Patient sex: M
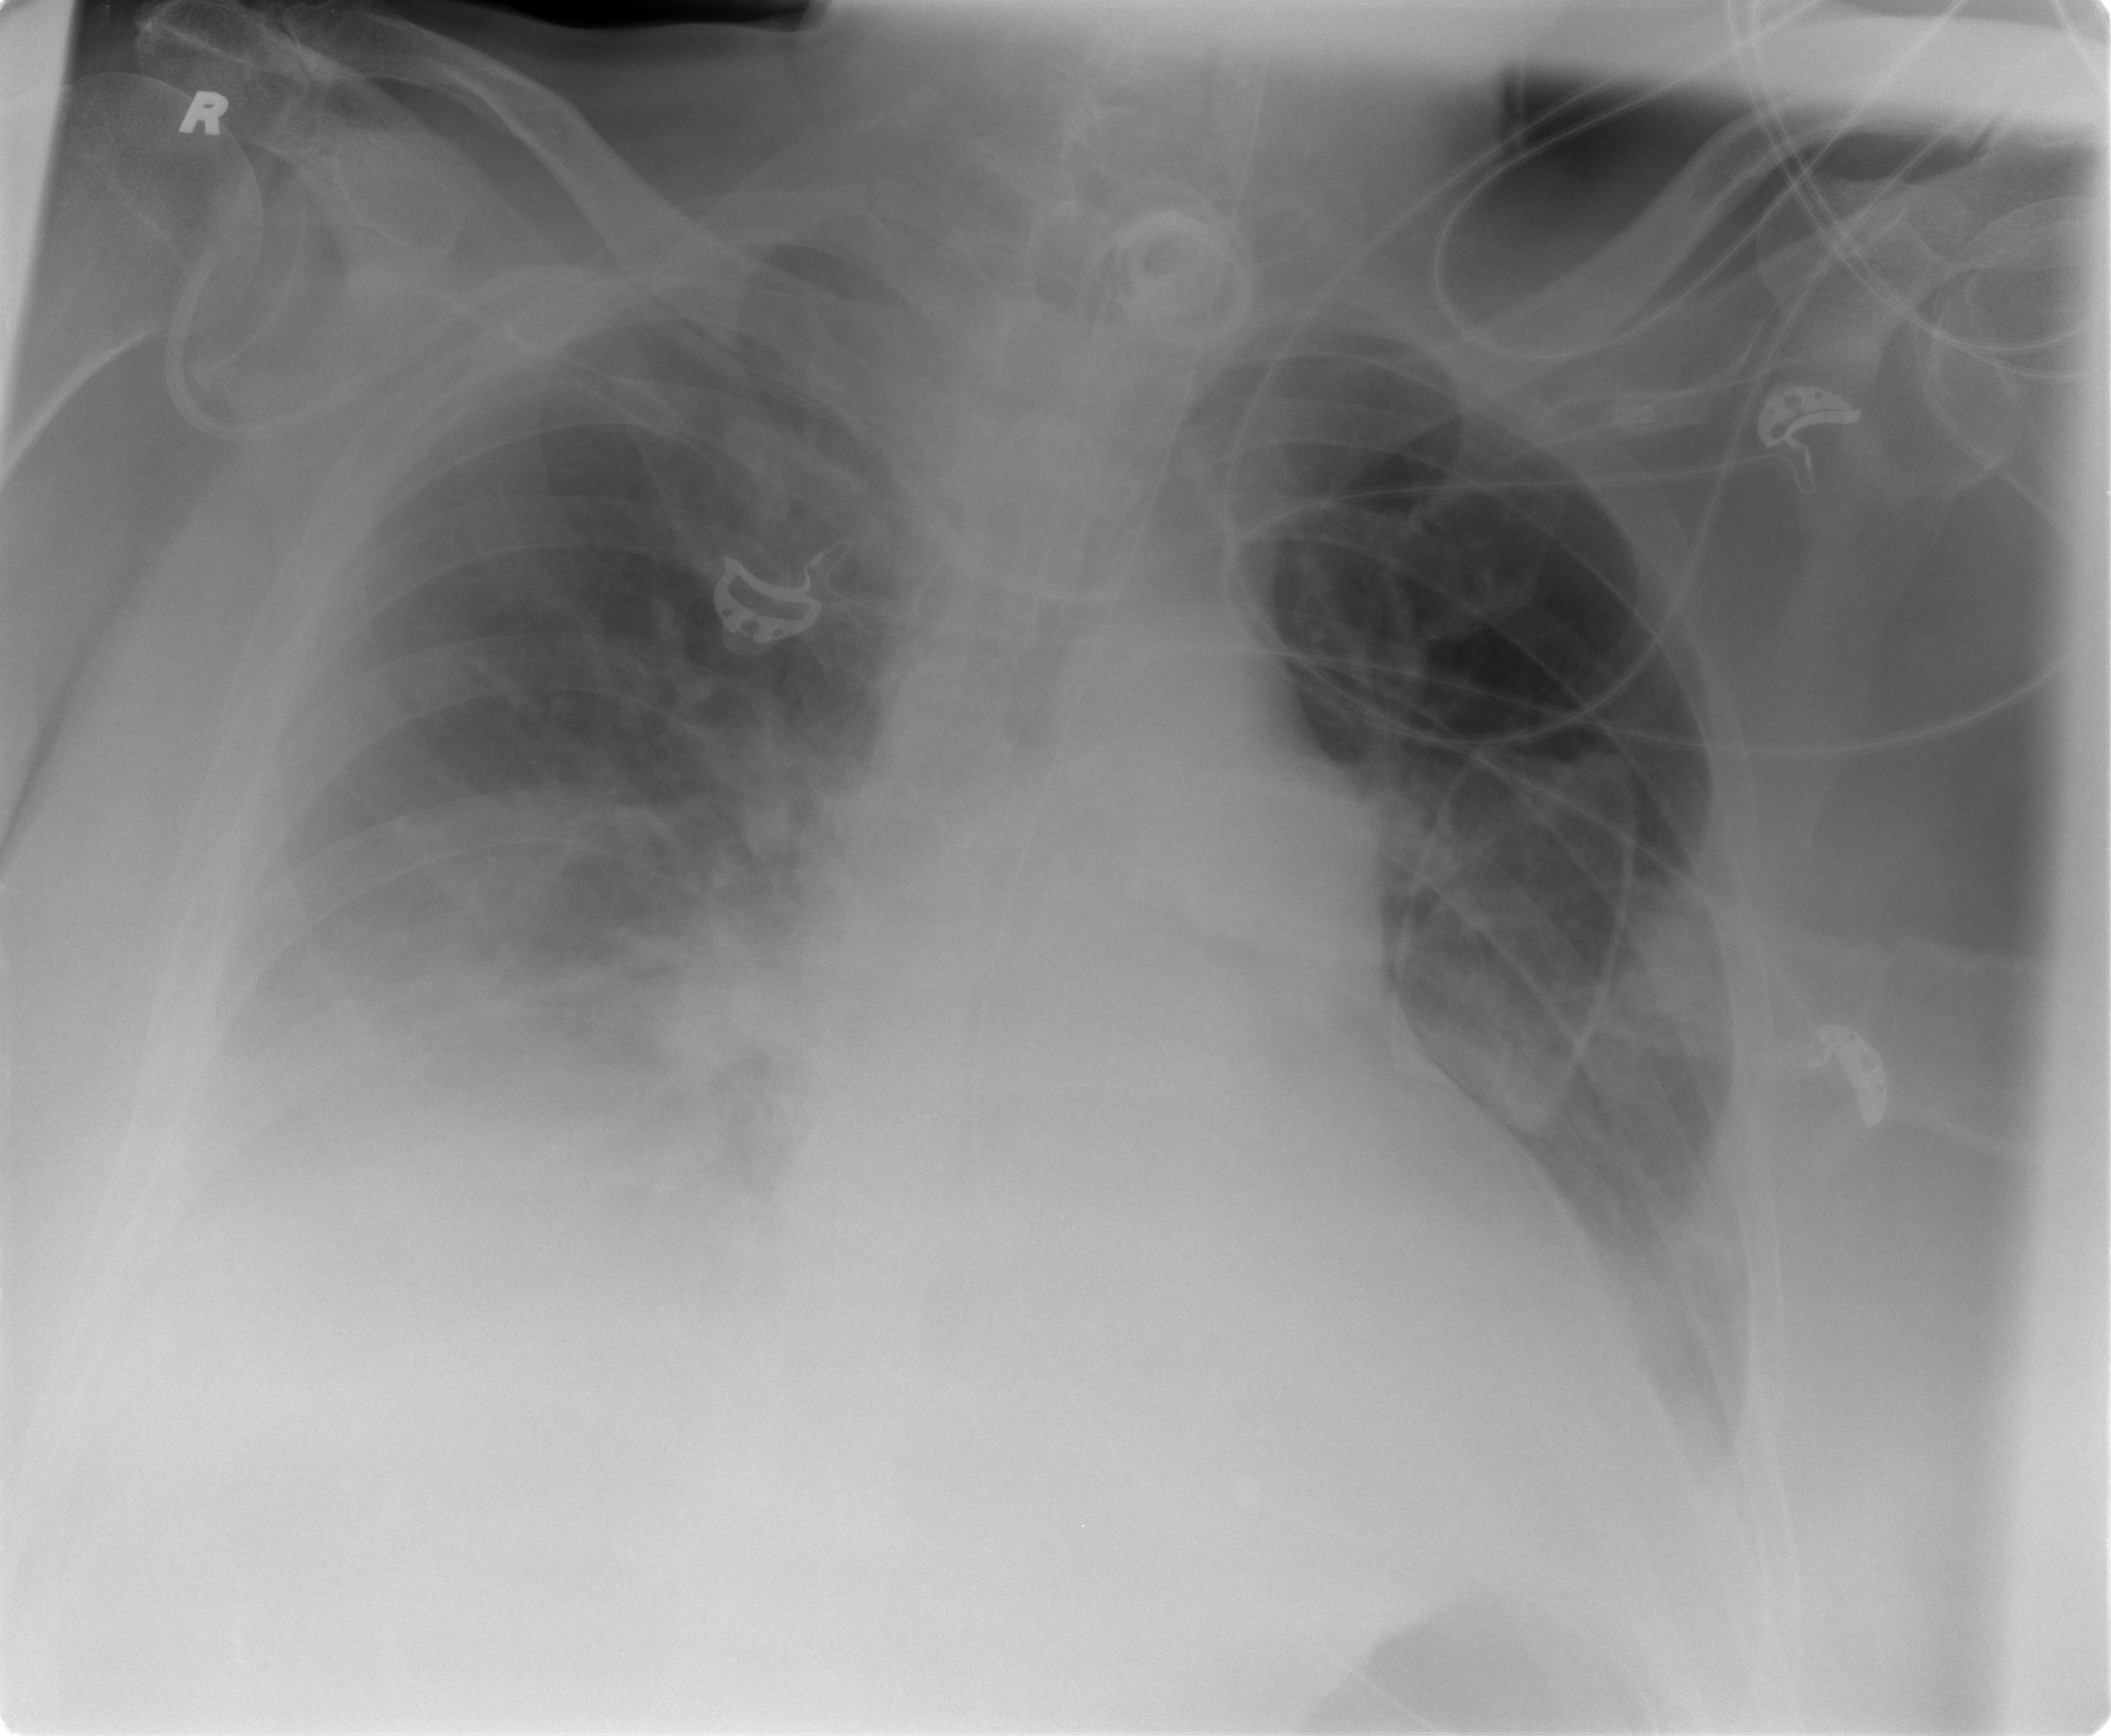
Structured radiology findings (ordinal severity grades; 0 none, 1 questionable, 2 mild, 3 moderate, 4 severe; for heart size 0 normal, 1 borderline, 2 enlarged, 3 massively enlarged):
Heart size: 0
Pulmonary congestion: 0
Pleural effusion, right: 2
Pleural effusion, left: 1
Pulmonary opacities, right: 0
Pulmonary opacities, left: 0
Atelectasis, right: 2
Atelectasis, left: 2